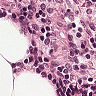
Metastatic tissue present: no